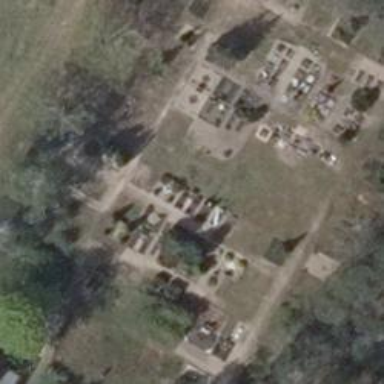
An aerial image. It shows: Cemetery.